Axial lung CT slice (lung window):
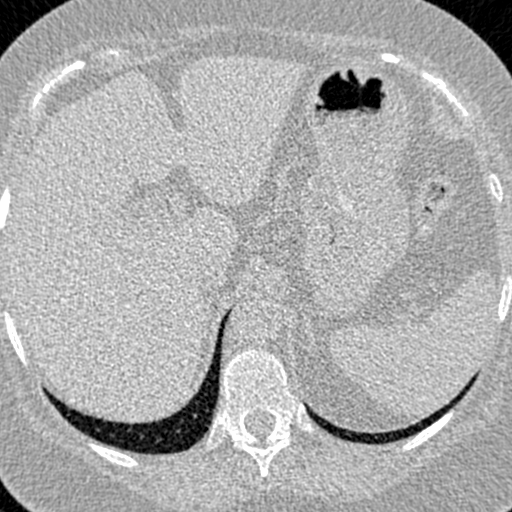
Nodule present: no